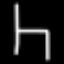
Label: chair